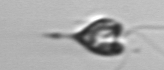
Label: Pyramimonas_longicauda